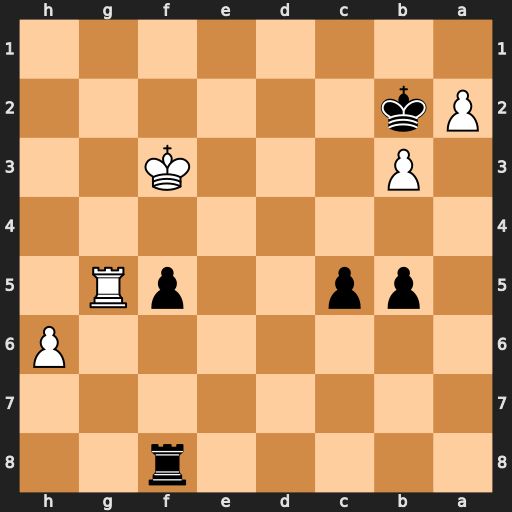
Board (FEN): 5r2/8/7P/1pp2pR1/8/1P3K2/Pk6/8
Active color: b
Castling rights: -
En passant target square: -
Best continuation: Kxa2 Kf4 Rh8 Rxf5 Rxh6